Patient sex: F
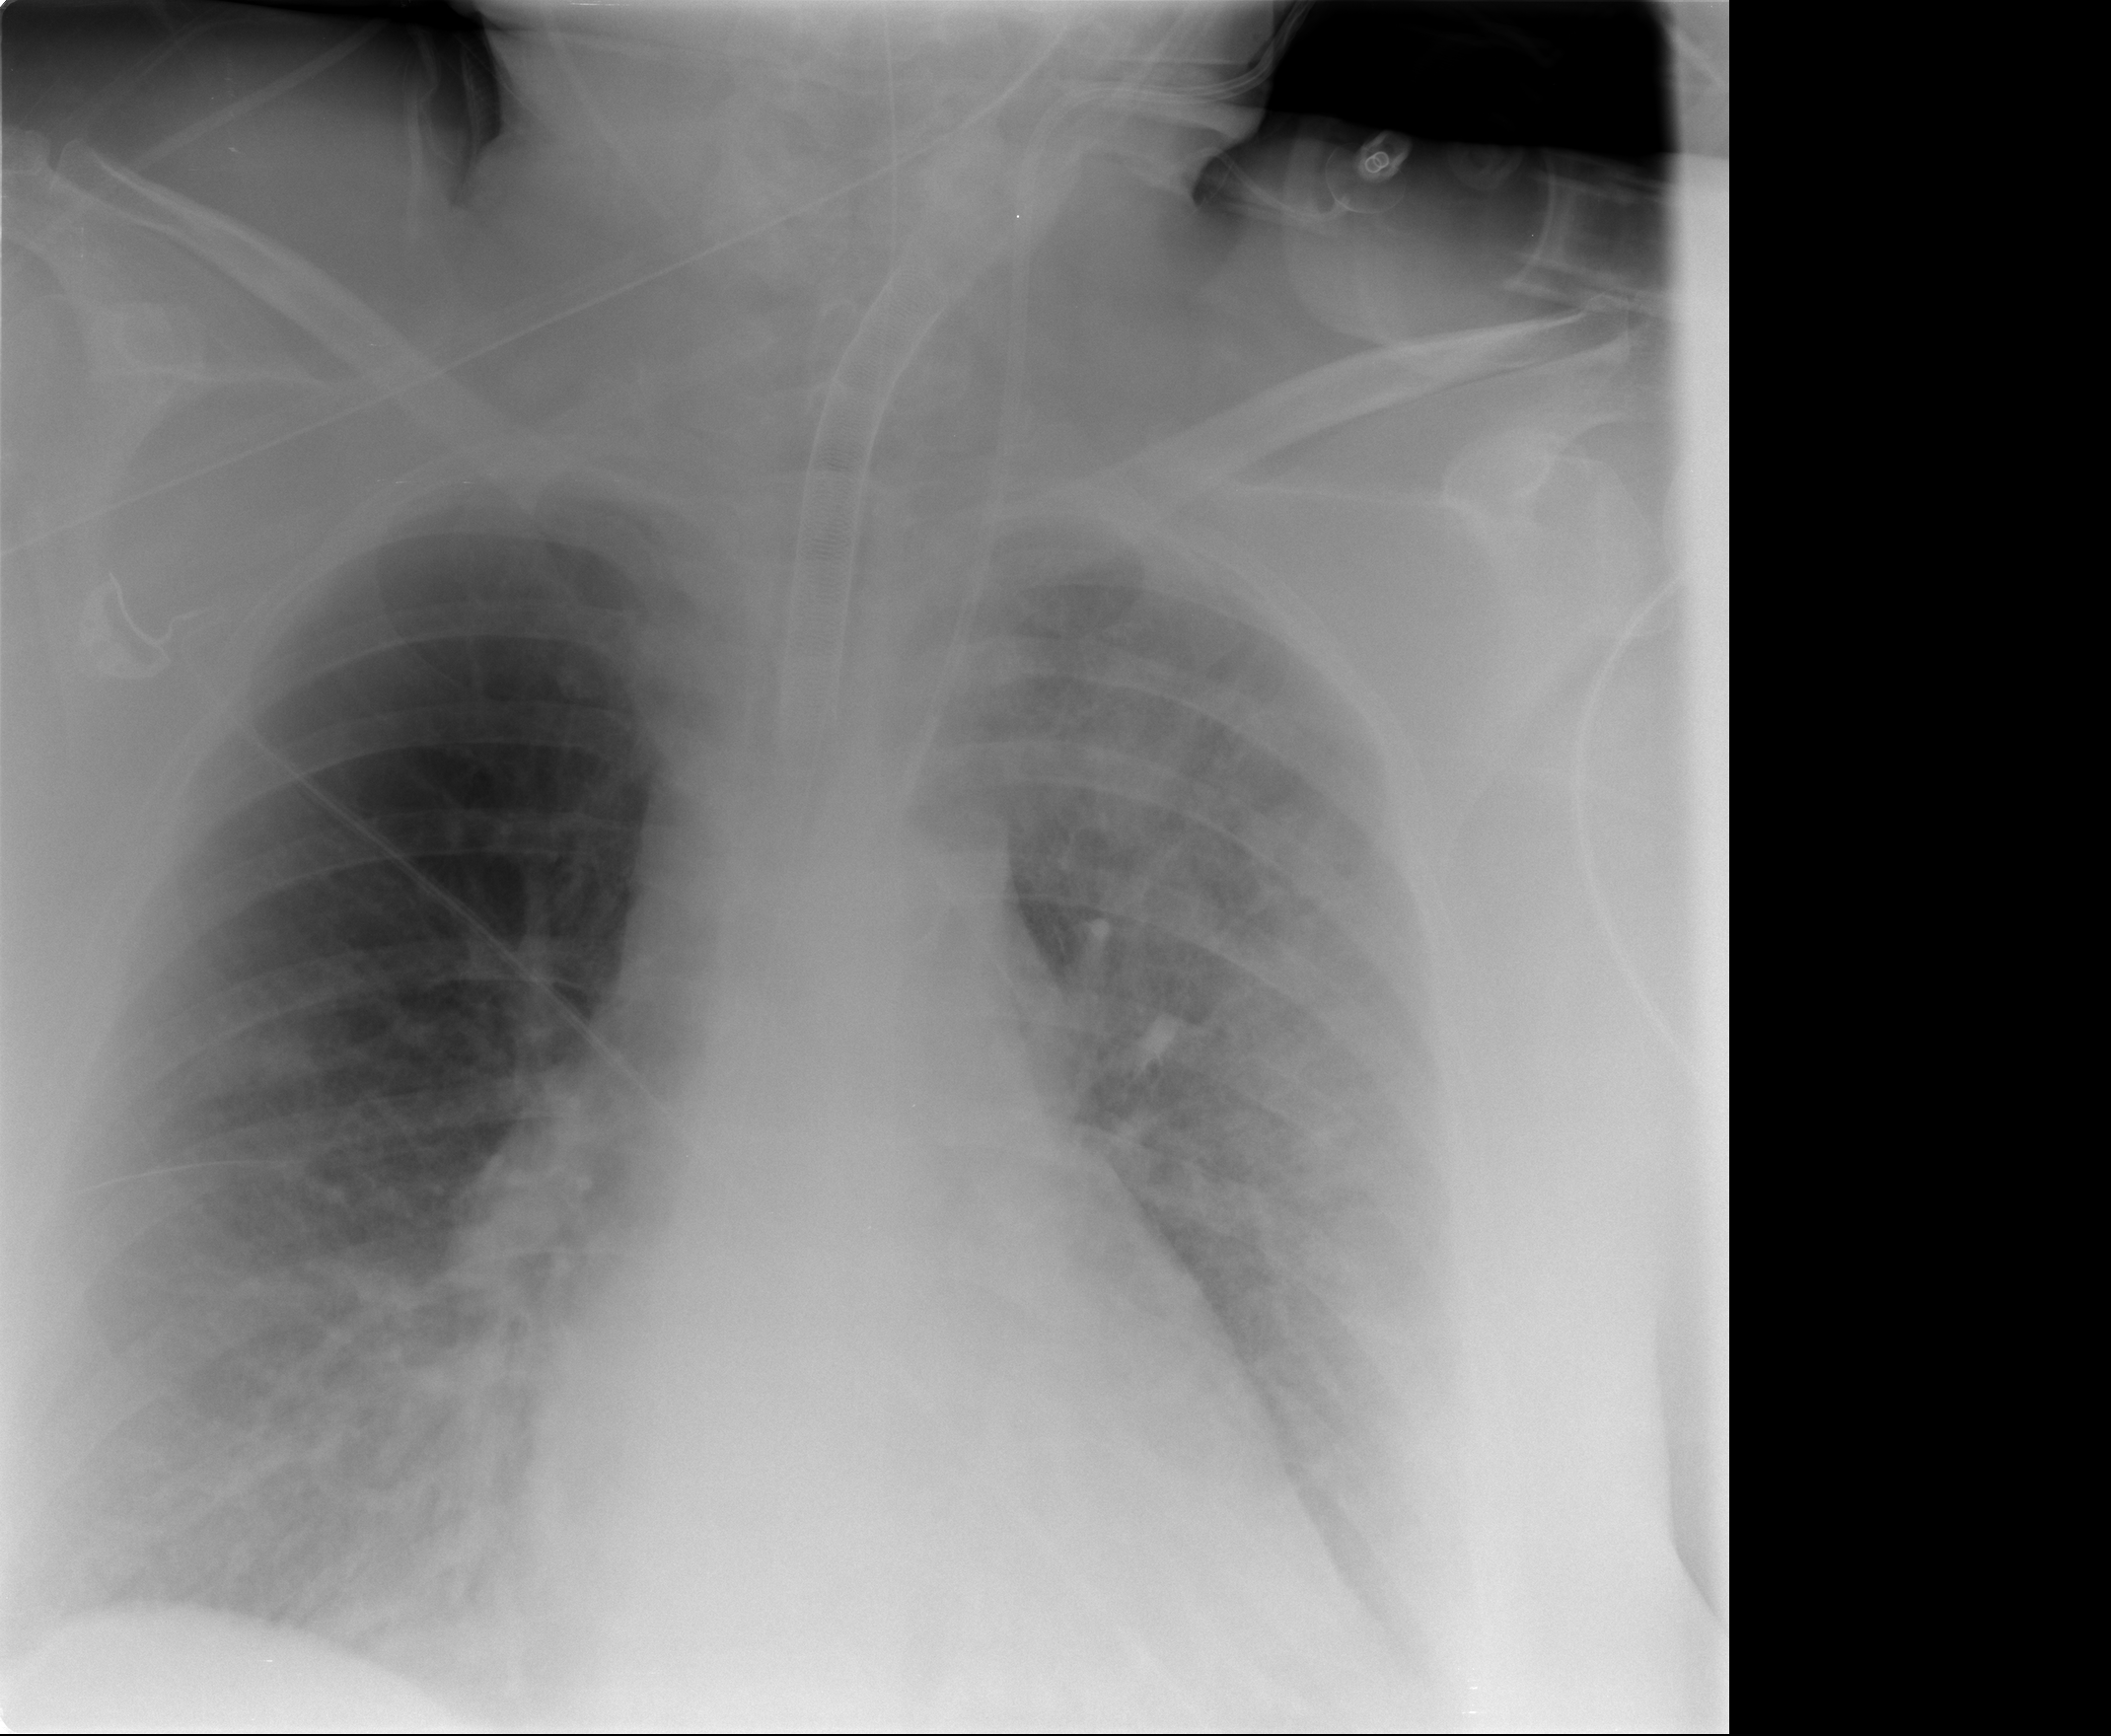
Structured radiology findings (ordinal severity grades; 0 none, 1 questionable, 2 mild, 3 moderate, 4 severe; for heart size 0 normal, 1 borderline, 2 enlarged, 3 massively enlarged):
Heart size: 0
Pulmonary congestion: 2
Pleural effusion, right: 2
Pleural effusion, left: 3
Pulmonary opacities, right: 0
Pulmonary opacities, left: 3
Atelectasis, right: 2
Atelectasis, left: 3